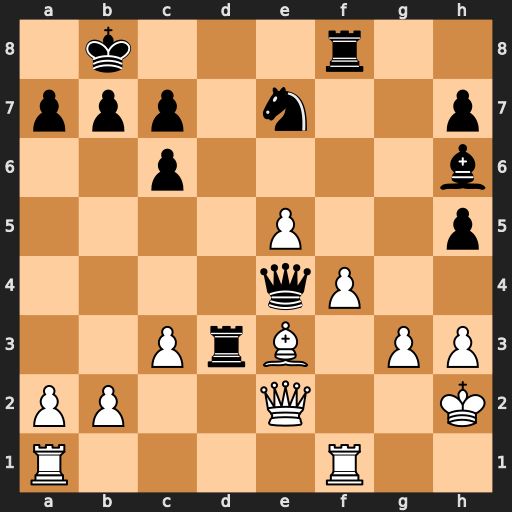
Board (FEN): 1k3r2/ppp1n2p/2p4b/4P2p/4qP2/2PrB1PP/PP2Q2K/R4R2
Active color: w
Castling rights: -
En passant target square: -
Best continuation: Bxa7+ Kxa7 Qxe4